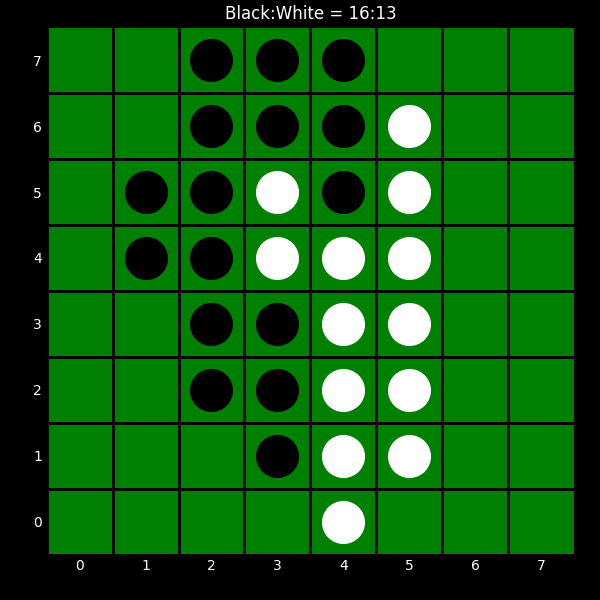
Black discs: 16
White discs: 13